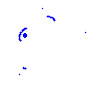
Particle: electron